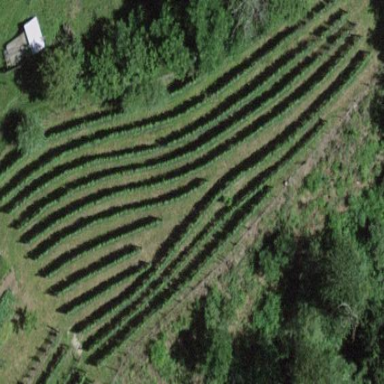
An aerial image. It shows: Vineyard where grapes are grown.